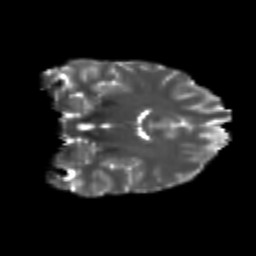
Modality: T2w
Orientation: coronal
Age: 22
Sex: female
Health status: healthy
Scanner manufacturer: philips
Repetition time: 7.384 s
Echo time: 0.08599 s